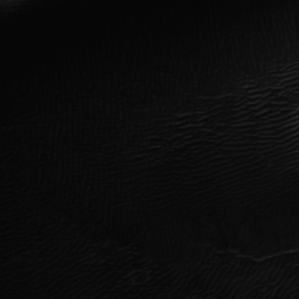
Label: frost